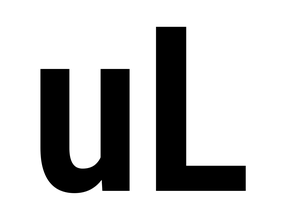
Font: Roboto_Condensed_SemiBold